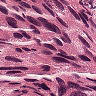
Metastatic tissue present: yes